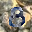
Label: 8